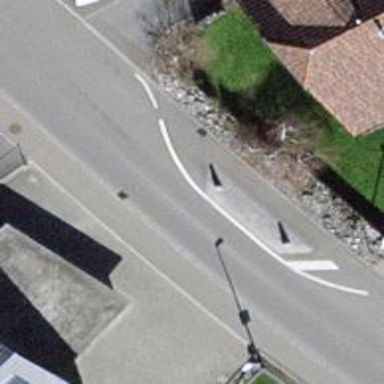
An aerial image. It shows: Traffic calming feature called choker.